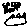
Label: moon